Question: I'm using <URL>. This is the code I have:
'''
$("table tbody").sortable({
items: 'tr:not(:first)', // Exclude 1st row (template)
cursor: "move",
axis: "y",
//appendTo: document.body,
//zIndex: 9999,
stop: function(event, ui)
{
//alert("New position: " + ui.item.index());
}
});
'''
I use this 'meta' tag to render the page using 'IE=7' engine:
'''
<meta http-equiv="X-UA-Compatible" content="IE=7" />
'''
When testing with IE 7 I see a rendering/painting issue like this:

As you can see this seems to be a 'z-index' issue. I tried adding 'zIndex: 9999' but it didn't work. I drop the dragged row but it overlaps. This is crazy!
What may be causing this?
By the way: I'm using jQuery 1.10.2 and jQuery UI 1.10.3.
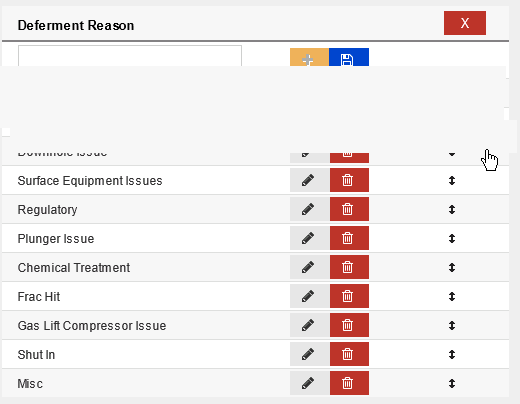
Answer: I found the culprit:
Font Awesome 3.2.1 and its accompanying 'font-awesome-ie7.css' file.
I removed 'font-awesome-ie7.css' and now it works as expected.
I confess I was going crazy with this one almost pulling my hair out! :D